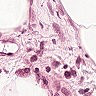
Metastatic tissue present: no